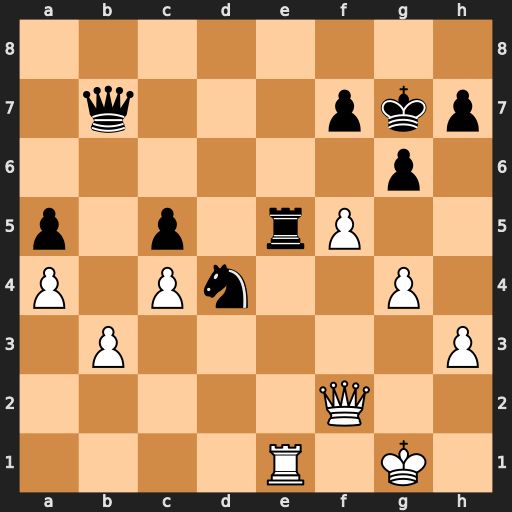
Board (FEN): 8/1q3pkp/6p1/p1p1rP2/P1Pn2P1/1P5P/5Q2/4R1K1
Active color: w
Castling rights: -
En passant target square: -
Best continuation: f6+ Kf8 Rxe5 Nf3+ Kf1 Nxe5 Qxc5+ Kg8 Qxe5